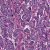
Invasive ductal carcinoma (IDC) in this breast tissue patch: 1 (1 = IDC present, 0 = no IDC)